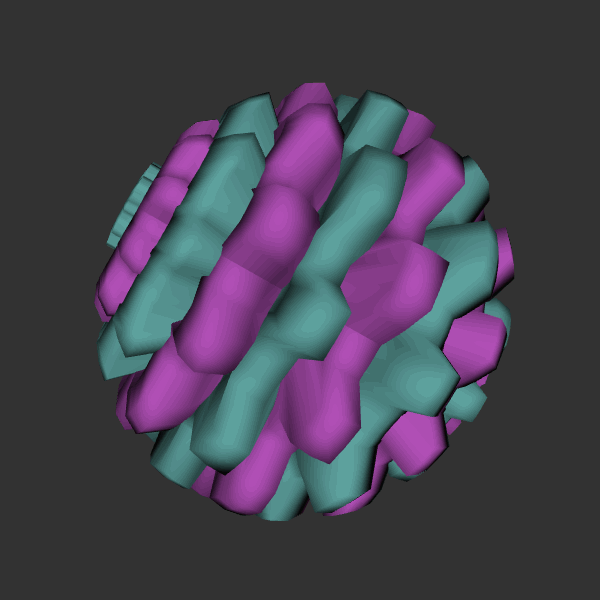
Background: dark